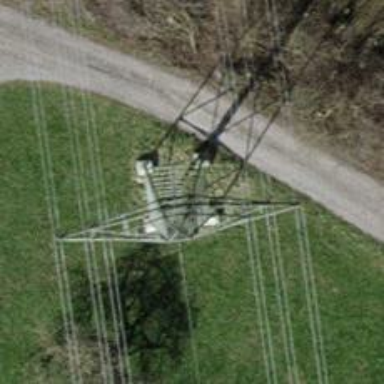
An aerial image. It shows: Power tower.